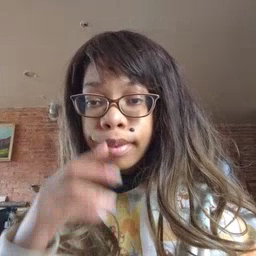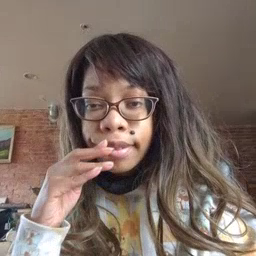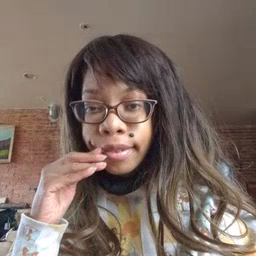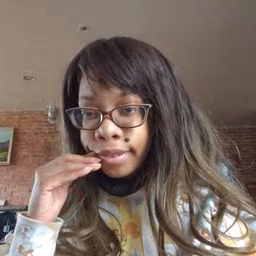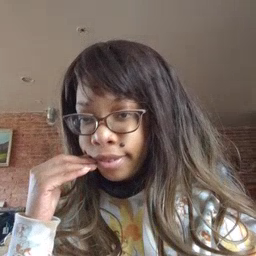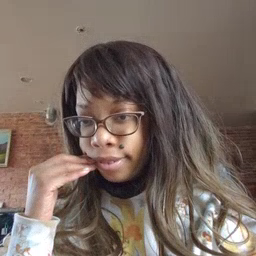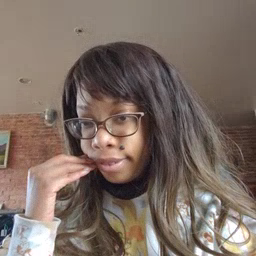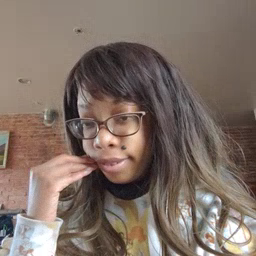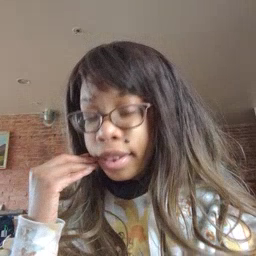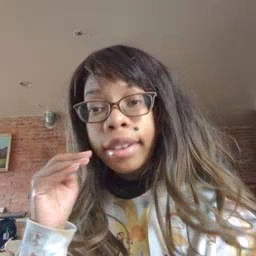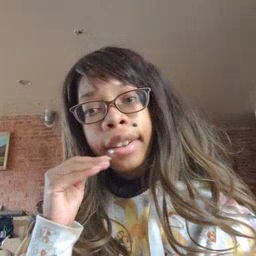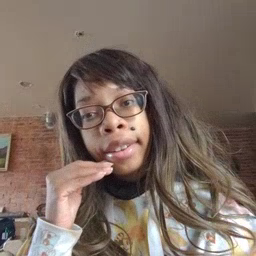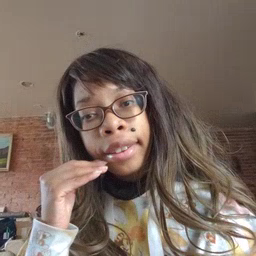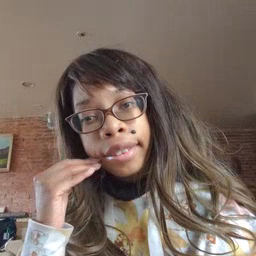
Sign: smile